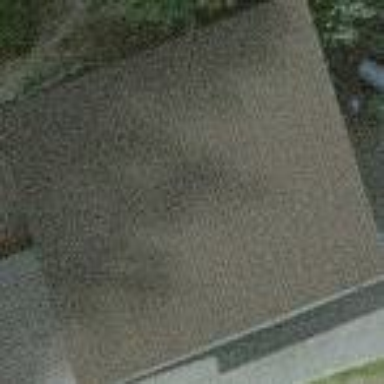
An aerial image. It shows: View of roof of building.